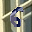
Label: 6